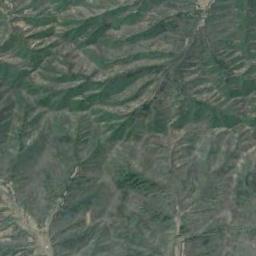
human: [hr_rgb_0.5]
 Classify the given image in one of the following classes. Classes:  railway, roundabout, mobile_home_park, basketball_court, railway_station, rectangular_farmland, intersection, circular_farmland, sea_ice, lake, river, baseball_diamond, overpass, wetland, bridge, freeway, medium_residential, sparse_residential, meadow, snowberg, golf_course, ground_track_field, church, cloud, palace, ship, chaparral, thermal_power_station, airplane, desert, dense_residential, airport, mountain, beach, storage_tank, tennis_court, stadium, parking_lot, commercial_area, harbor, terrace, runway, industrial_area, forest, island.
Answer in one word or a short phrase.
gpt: mountain